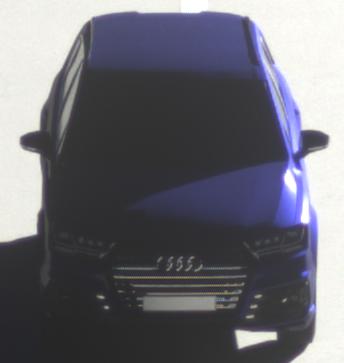
Make: Audi
Model: SQ7
Detailed model: -
Model produced from: 2016
Model produced until: 2018
Doors: 5
Color: blue
Road condition: dry road
Daytime: sunrise or sunset
Contrast: high contrast